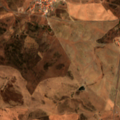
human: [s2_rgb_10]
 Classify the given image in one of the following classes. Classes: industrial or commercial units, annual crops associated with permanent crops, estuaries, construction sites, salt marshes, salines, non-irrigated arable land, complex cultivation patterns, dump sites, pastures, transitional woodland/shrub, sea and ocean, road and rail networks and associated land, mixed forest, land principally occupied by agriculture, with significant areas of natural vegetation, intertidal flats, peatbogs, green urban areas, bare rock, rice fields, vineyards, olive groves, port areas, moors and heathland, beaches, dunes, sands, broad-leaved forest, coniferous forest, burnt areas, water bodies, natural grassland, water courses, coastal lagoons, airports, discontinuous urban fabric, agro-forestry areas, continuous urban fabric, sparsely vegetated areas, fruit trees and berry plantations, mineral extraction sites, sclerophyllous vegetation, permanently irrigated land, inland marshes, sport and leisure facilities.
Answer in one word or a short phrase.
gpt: non-irrigated arable land, land principally occupied by agriculture, with significant areas of natural vegetation, sclerophyllous vegetation, transitional woodland/shrub